Question: Statement I came up with:
'''
SELECT p.user_id AS started_by,
p.position,
p.created AS started_time,
GROUP_CONCAT(
c.id,
c.user_id,
c.comment,
c.created) AS comments
FROM pointers AS p
JOIN comments AS c
ON p.id = c.pointer_id
WHERE p.archive_id = 3
GROUP BY p.id
'''
It gets me:

What happens is that GROUP_CONCAT() simply concatenates c.id . c.user_id c.comment and c.created. I cannot even explode that value in any meaningful way. (Notice how date and id are together as 1 string).
I don't want to create separate query for comments. OR should I?
IN any case, I need orderby c.created the comments, and have two delimiters. for example:
'''
comments => 1,1,text this is!,2014-12-20 17:52:02;3,1,asasd,2014-12-20 20:46:40
'''
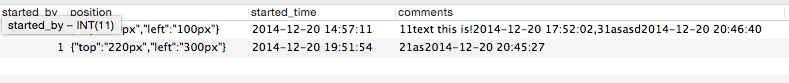
Answer: How about defining a separator for the concatenation of the columns and another one for the group itself
'''
GROUP_CONCAT(concat_ws(',',
c.id,
c.user_id,
c.comment,
c.created)
separator ';') AS comments
'''